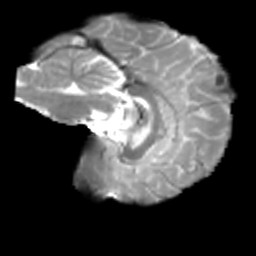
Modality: T2w
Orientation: sagittal
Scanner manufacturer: siemens
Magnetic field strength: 3 T
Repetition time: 4 s
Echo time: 0.0594 s